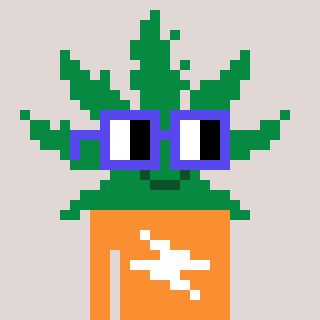
a pixel art character with square blue glasses, a weed-shaped head and a orange-colored body on a warm background